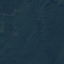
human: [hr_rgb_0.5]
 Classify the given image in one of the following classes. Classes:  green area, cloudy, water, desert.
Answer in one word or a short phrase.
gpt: green area